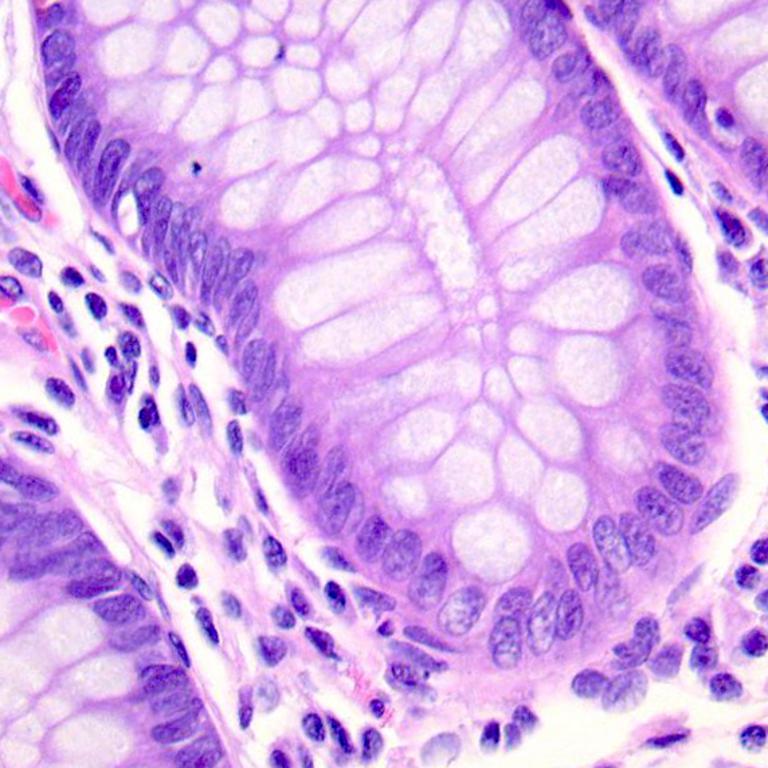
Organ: colon
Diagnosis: benign